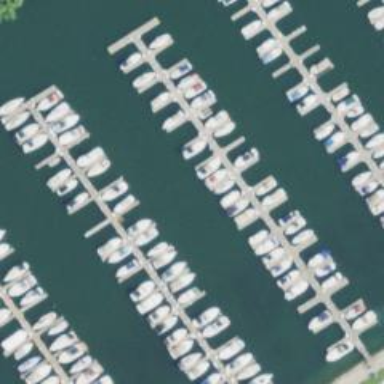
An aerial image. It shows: Marina on leisure land.